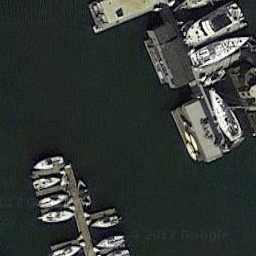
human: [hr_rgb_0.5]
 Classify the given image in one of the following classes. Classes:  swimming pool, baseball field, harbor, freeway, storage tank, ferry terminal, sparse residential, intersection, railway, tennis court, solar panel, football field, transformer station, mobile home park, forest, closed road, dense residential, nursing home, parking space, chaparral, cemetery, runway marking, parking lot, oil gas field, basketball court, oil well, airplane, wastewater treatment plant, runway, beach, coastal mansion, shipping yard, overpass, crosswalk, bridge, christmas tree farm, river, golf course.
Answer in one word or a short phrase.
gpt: harbor